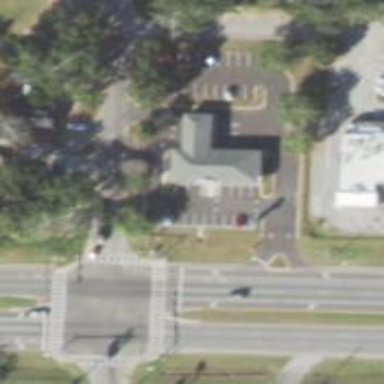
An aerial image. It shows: Parking space.